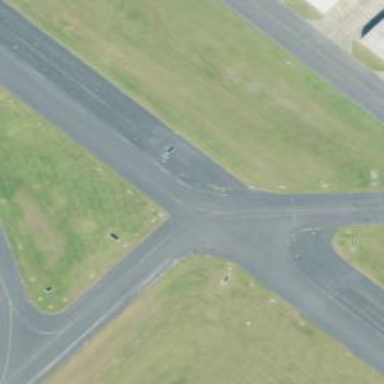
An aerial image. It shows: Asphalt taxiway in the airport.